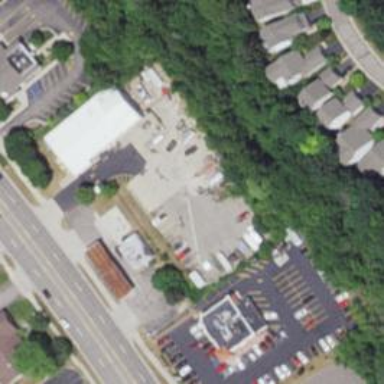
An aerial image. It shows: Convenience shop.